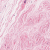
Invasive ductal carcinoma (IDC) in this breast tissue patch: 0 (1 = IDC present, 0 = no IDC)